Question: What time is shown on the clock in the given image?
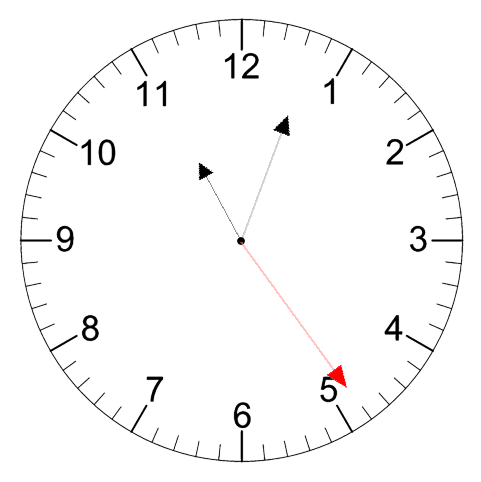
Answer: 11:03:24